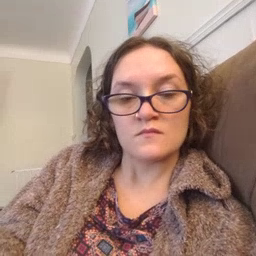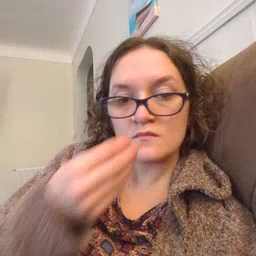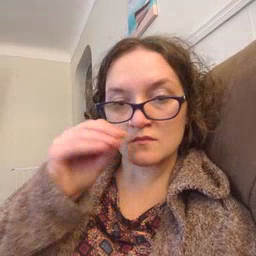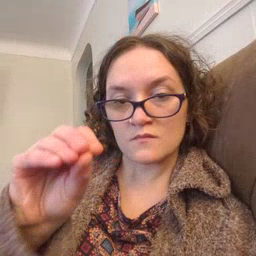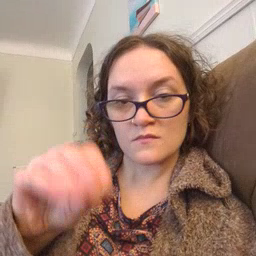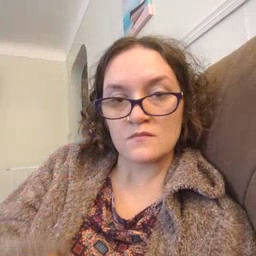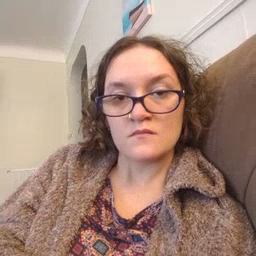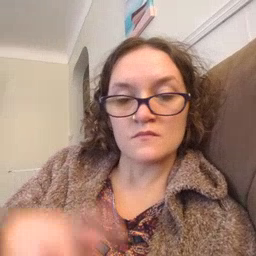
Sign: kiss